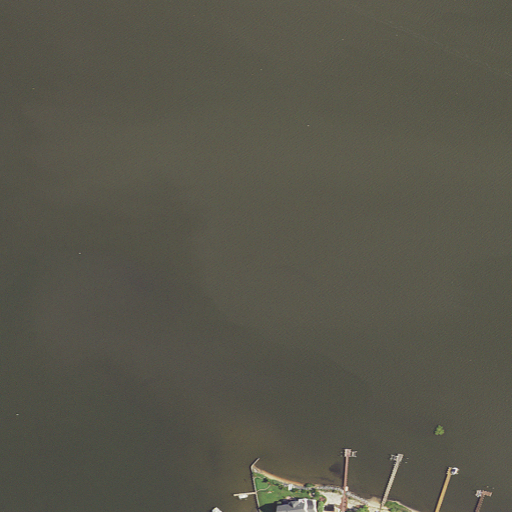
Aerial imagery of island in Maryland named Margots Island containing open water, medium intensity development, high intensity development, herbaceous wetlands, and low intensity development